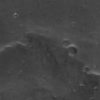
Label: not_dusty